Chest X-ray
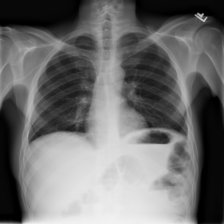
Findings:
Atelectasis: positive
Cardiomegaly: negative
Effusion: negative
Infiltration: negative
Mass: negative
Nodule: negative
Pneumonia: negative
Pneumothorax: negative
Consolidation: negative
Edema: negative
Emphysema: negative
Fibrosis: negative
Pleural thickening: negative
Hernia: negative